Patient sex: M
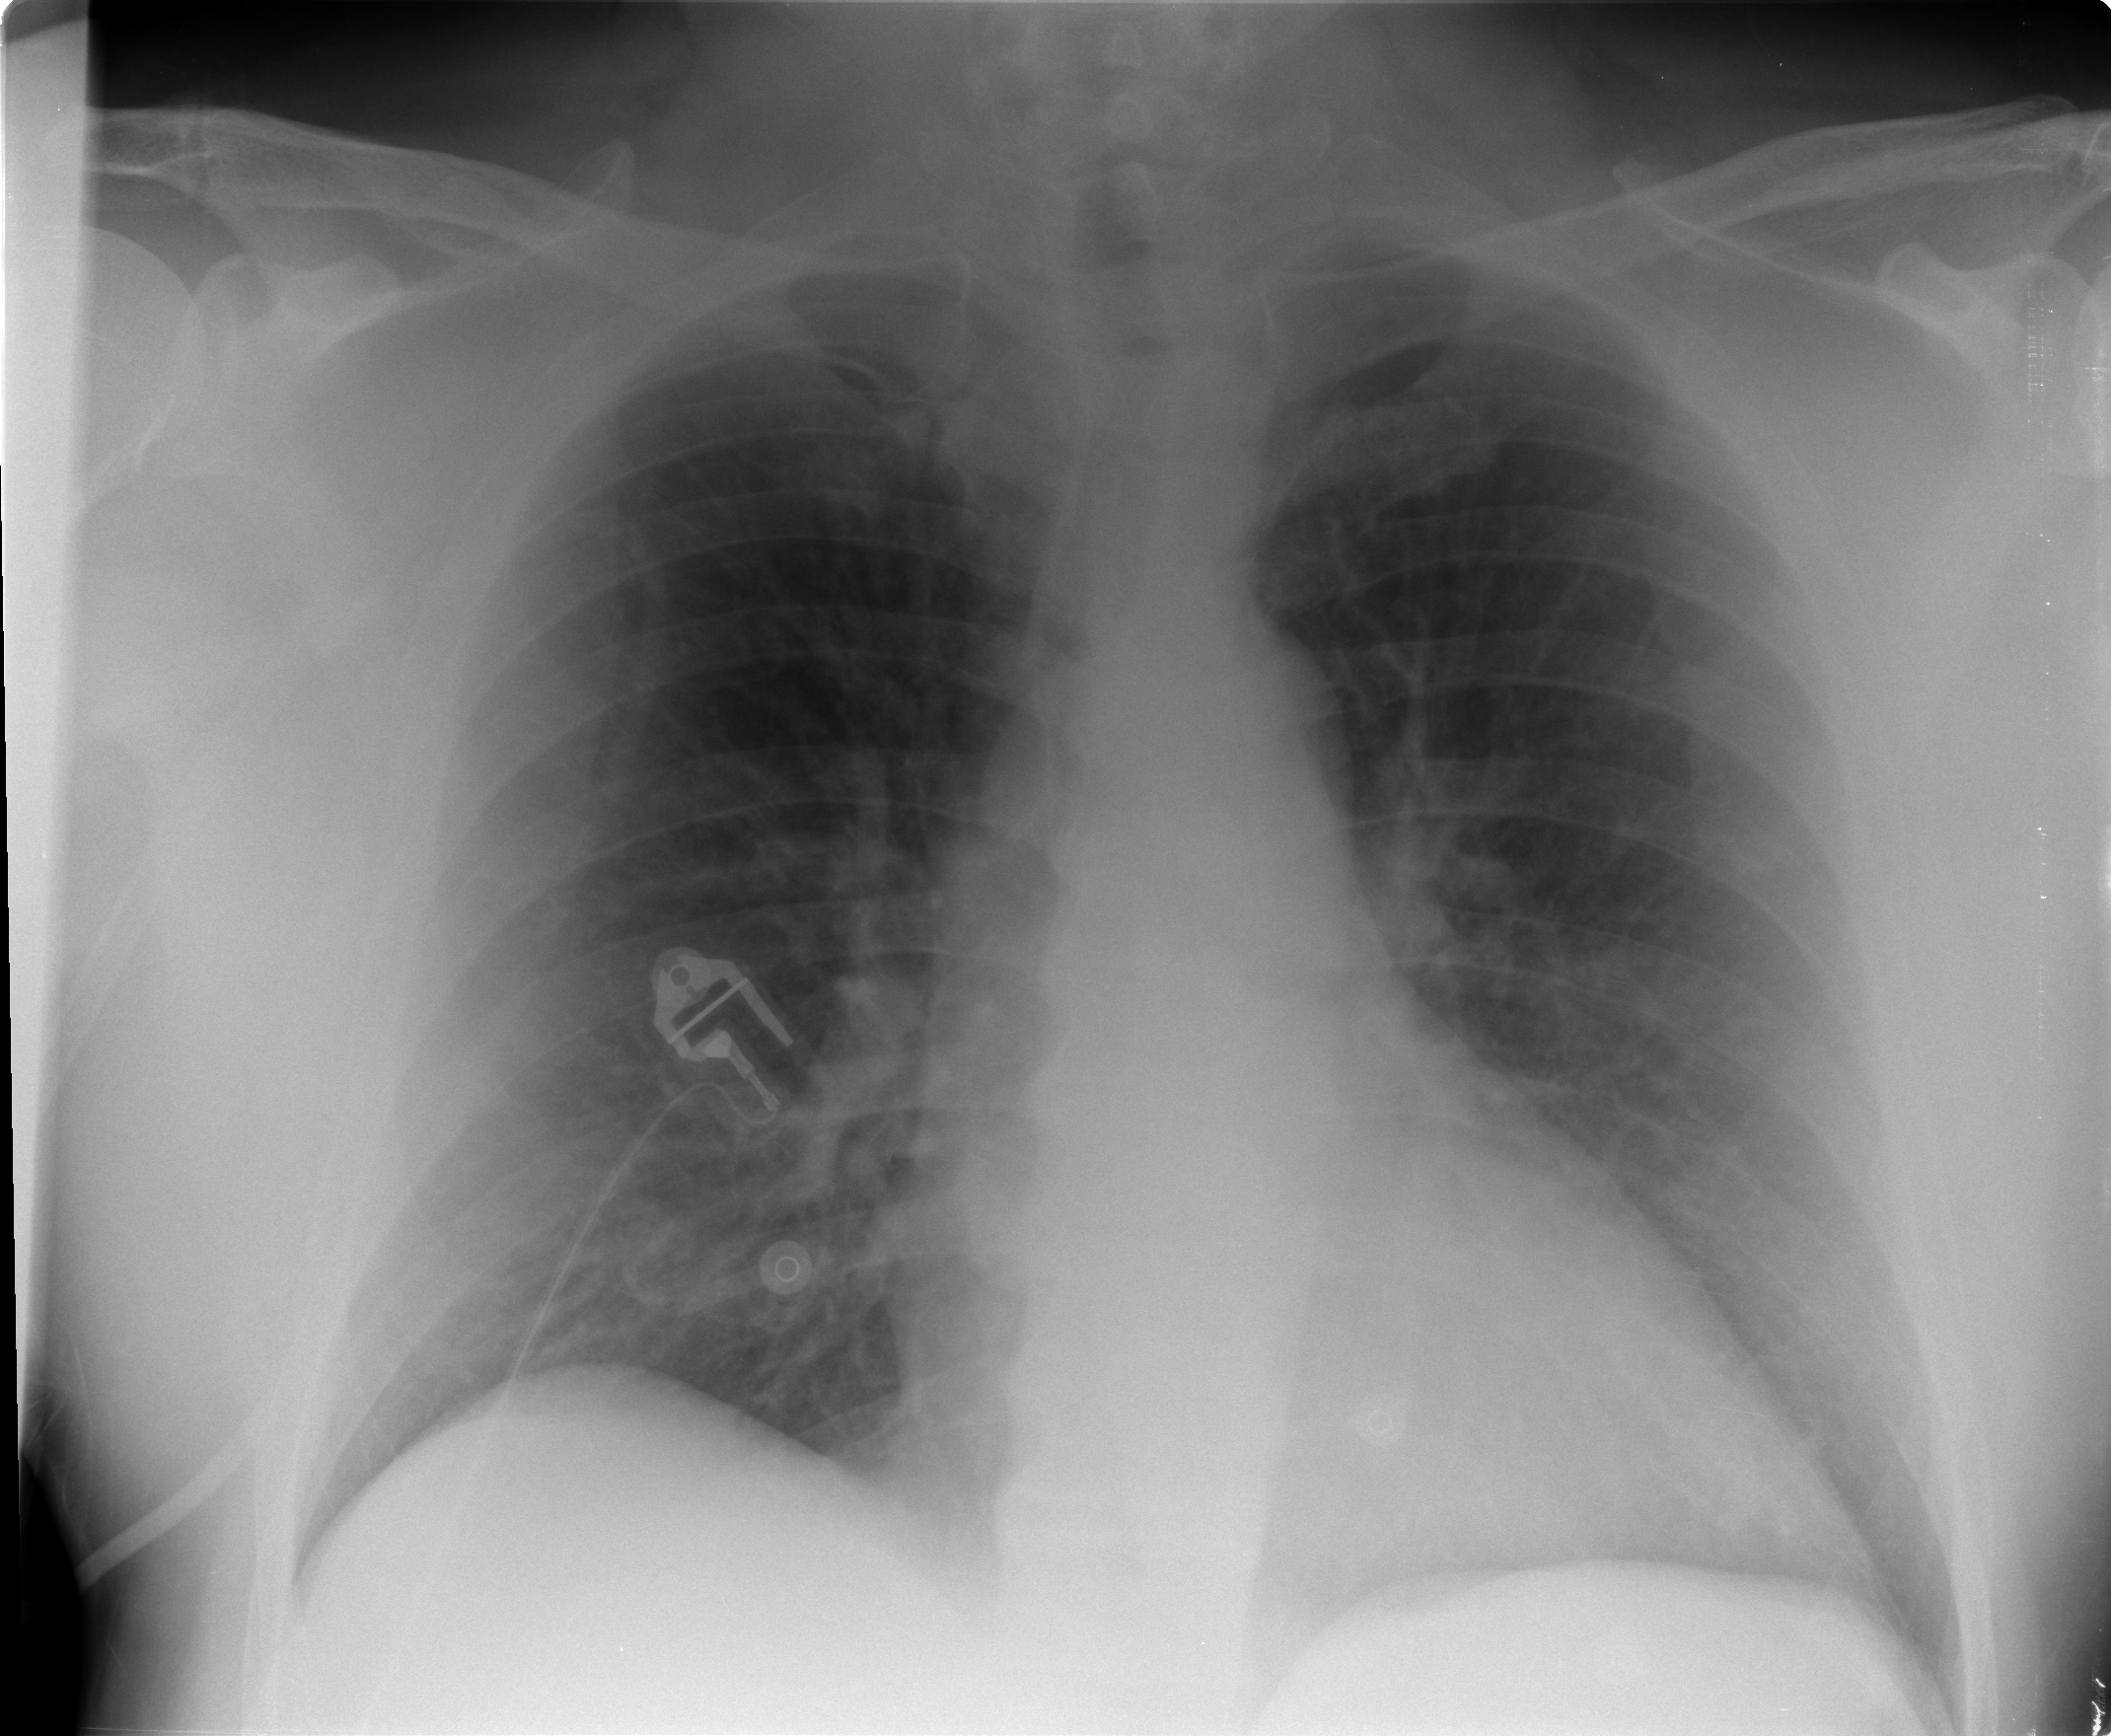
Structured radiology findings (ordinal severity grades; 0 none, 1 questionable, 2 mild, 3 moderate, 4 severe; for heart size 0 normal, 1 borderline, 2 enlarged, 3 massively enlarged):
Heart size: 0
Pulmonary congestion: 1
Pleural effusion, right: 0
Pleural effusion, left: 0
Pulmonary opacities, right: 0
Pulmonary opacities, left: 0
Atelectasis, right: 1
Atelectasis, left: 0